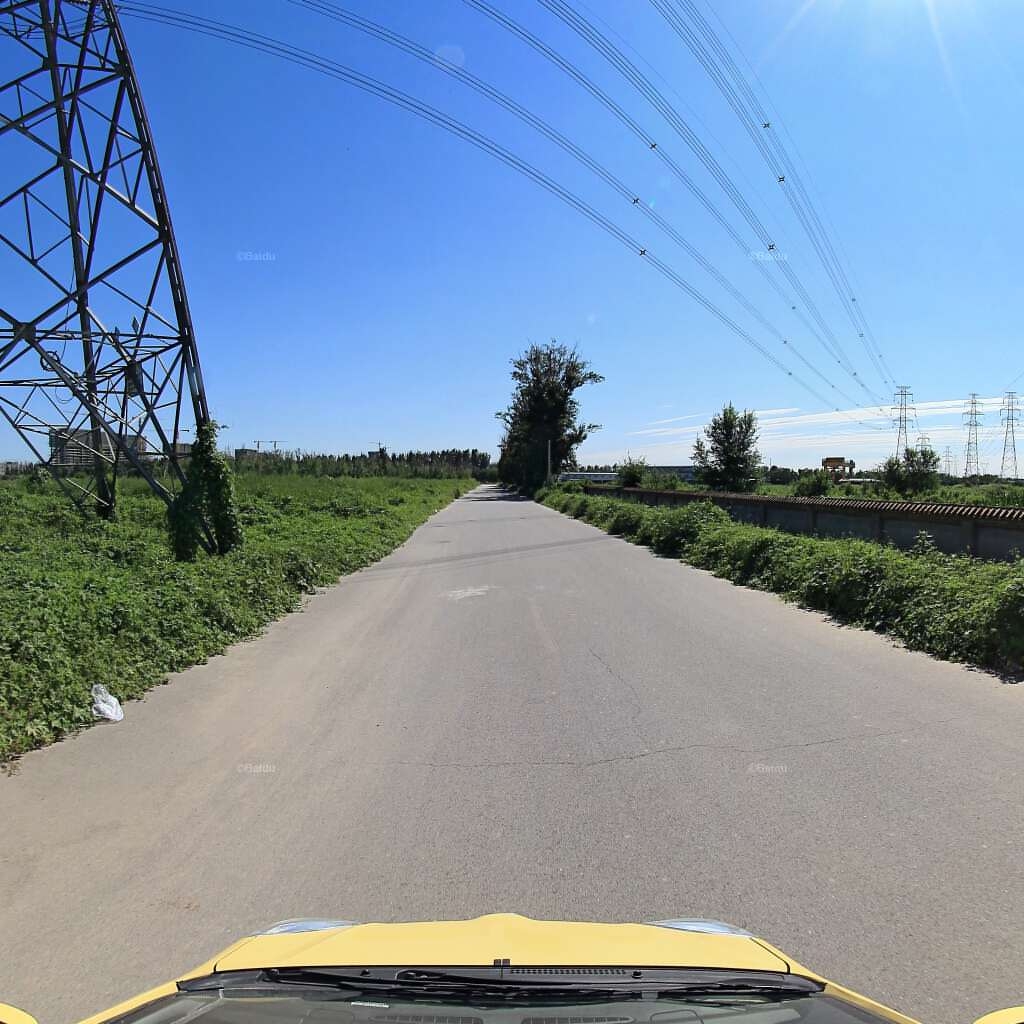
Region: Chaoyang
Road damage annotations: transverse crack, longitudinal crack